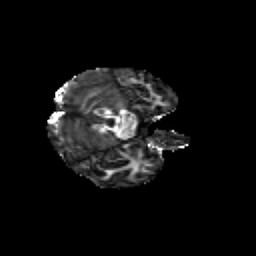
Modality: FA
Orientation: axial
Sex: female
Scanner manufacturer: siemens
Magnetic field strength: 3 T
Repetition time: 5 s
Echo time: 0.071 s